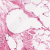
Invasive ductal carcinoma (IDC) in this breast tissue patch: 0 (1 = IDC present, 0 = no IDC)